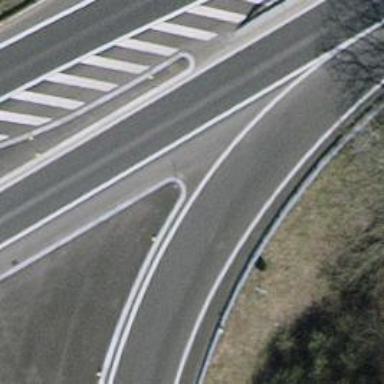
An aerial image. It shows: Asphalt motorway link.